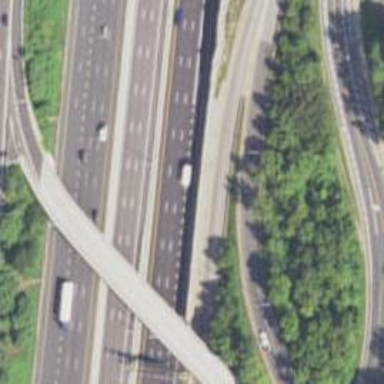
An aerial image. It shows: Motorway junction.